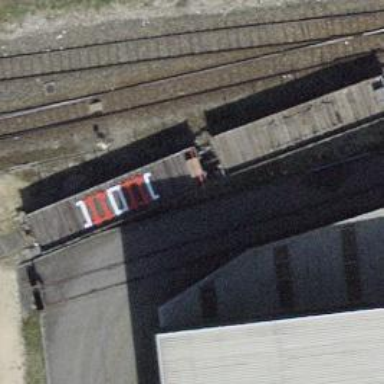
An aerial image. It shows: Single-track railway spur.